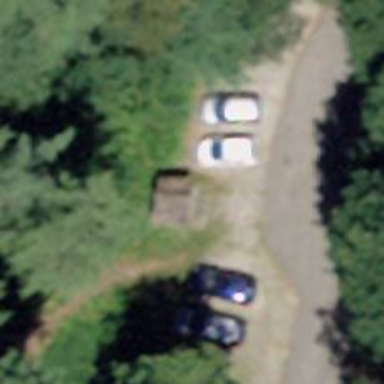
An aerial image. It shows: Parking area.